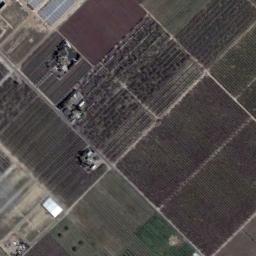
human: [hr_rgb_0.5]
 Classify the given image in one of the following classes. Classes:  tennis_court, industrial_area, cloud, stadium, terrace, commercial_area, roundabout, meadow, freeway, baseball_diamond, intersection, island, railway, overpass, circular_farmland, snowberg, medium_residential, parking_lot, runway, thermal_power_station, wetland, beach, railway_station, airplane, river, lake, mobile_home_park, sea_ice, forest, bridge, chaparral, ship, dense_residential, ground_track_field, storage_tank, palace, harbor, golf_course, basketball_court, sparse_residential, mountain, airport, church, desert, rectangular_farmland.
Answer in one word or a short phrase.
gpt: rectangular_farmland